Question: I have a heightmap. I want to efficiently compute which tiles in it are visible from an eye at any given location and height.
<URL> suggests that heightmaps outperform turning the terrain into some kind of mesh, but they sample the grid using Bresenhams.
If I were to adopt that, I'd have to do a line-of-sight Bresenham's line for each and every tile on the map. It occurs to me that it ought to be possible to reuse most of the calculations and compute the heightmap in a single pass if you fill outwards away from the eye - a scanline fill kind of approach perhaps?
But the logic escapes me. What would the logic be?
Here is a heightmap with a the visibility from a particular vantagepoint (green cube) ("viewshed" as in "watershed"?) painted over it:

Here is the O(n) sweep that I came up with; I seems the same as that given in the paper in the answer below <URL> Franklin and Ray's method, only in this case I am walking from eye outwards instead of walking the perimeter doing a bresenhams towards the centre; to my mind, my approach would have much better caching behaviour - i.e. be faster - and use less memory since it doesn't have to track the vector for each tile, only remember a scanline's worth:
'''
typedef std::vector<float> visbuf_t;
inline void map::_visibility_scan(const visbuf_t& in,visbuf_t& out,const vec_t& eye,int start_x,int stop_x,int y,int prev_y) {
const int xdir = (start_x < stop_x)? 1: -1;
for(int x=start_x; x!=stop_x; x+=xdir) {
const int x_diff = abs(eye.x-x), y_diff = abs(eye.z-y);
const bool horiz = (x_diff >= y_diff);
const int x_step = horiz? 1: x_diff/y_diff;
const int in_x = x-x_step*xdir; // where in the in buffer would we get the inner value?
const float outer_d = vec2_t(x,y).distance(vec2_t(eye.x,eye.z));
const float inner_d = vec2_t(in_x,horiz? y: prev_y).distance(vec2_t(eye.x,eye.z));
const float inner = (horiz? out: in).at(in_x)*(outer_d/inner_d); // get the inner value, scaling by distance
const float outer = height_at(x,y)-eye.y; // height we are at right now in the map, eye-relative
if(inner <= outer) {
out.at(x) = outer;
vis.at(y*width+x) = VISIBLE;
} else {
out.at(x) = inner;
vis.at(y*width+x) = NOT_VISIBLE;
}
}
}
void map::visibility_add(const vec_t& eye) {
const float BASE = -10000; // represents a downward vector that would always be visible
visbuf_t scan_0, scan_out, scan_in;
scan_0.resize(width);
vis[eye.z*width+eye.x-1] = vis[eye.z*width+eye.x] = vis[eye.z*width+eye.x+1] = VISIBLE;
scan_0.at(eye.x) = BASE;
scan_0.at(eye.x-1) = BASE;
scan_0.at(eye.x+1) = BASE;
_visibility_scan(scan_0,scan_0,eye,eye.x+2,width,eye.z,eye.z);
_visibility_scan(scan_0,scan_0,eye,eye.x-2,-1,eye.z,eye.z);
scan_out = scan_0;
for(int y=eye.z+1; y<height; y++) {
scan_in = scan_out;
_visibility_scan(scan_in,scan_out,eye,eye.x,-1,y,y-1);
_visibility_scan(scan_in,scan_out,eye,eye.x,width,y,y-1);
}
scan_out = scan_0;
for(int y=eye.z-1; y>=0; y--) {
scan_in = scan_out;
_visibility_scan(scan_in,scan_out,eye,eye.x,-1,y,y+1);
_visibility_scan(scan_in,scan_out,eye,eye.x,width,y,y+1);
}
}
'''
Is it a valid approach?
- - - - -
So how to most efficiently calculate this viewshed?
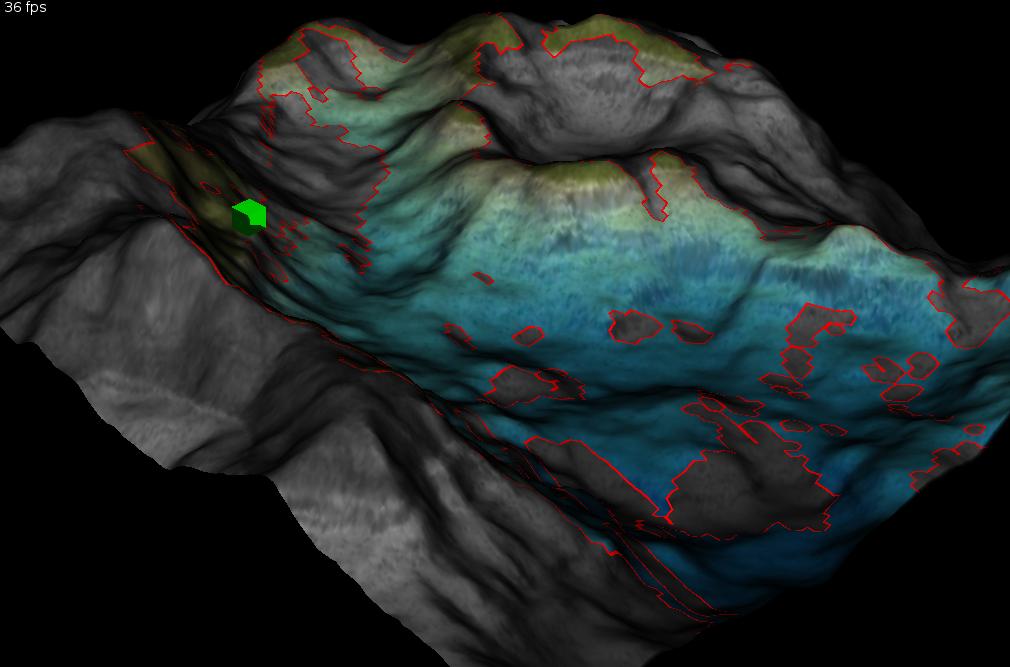
Answer: What you want is called a sweep algorithm. Basically you cast rays (Bresenham's) to each of the perimeter cells, but keep track of the horizon as you go and mark any cells you pass on the way as being visible or invisible (and update the ray's horizon if visible). This gets you down from the O(n^3) of the naive approach (testing each cell of an nxn DEM individually) to O(n^2).
More detailed description of the algorithm in section 5.1 of this <URL>.